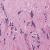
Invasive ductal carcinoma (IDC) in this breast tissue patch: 1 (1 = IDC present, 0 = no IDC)